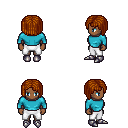
a pixel art fantasy rpg character, female body template, human, dark skin, teal long-sleeve shirt, white pants, brunette pageboy hairstyle, metal boots, four views (front, back, left, right), 2x2 character sprite sheet, small pixel art, hard edges, no anti-aliasing